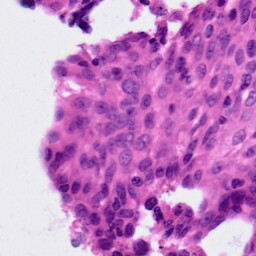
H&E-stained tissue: Ovarian